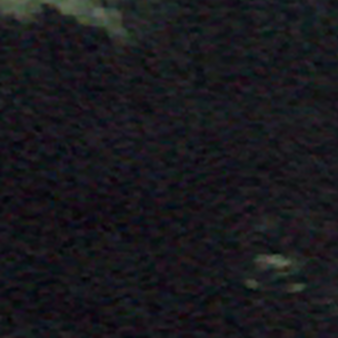
Label: other